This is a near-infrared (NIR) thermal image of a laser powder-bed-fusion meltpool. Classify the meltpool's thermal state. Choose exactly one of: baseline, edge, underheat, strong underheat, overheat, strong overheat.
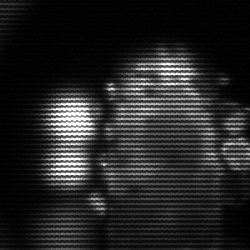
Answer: strong underheat